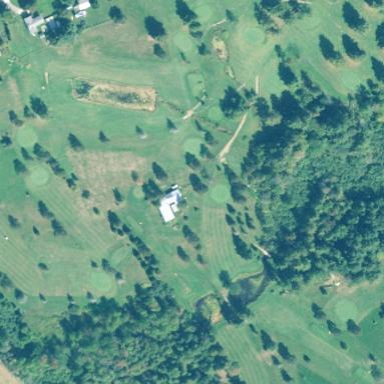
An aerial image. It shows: Golf course surrounded by greenery.